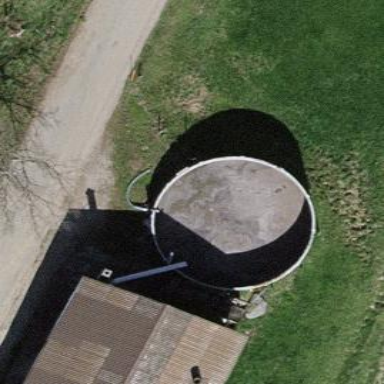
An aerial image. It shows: Storage tank that is man-made.